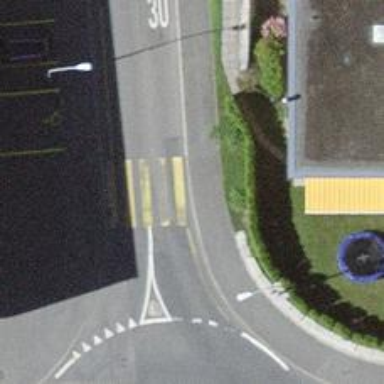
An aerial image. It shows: Kerb barrier.